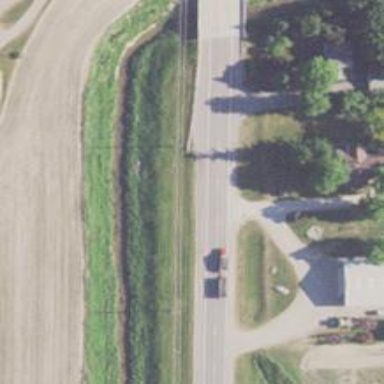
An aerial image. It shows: Primary highway.